Question: Currently i am working in Android chat screen application, Using TabHost to set five tabs, then i have Used ListActivity to create ListView in my project, but the ListView show in full screen, i want to reduce height, because adding a EditText bottom of the screen, please help me.
Thanks in Advance
I tried this given below for your reference:
'''
public class Texts extends ListActivity
{
String[] data={"How may i help you?", "Please help me", "Item 3","Item 1", "Item 2", "Item 3","Item 1", "Item 2", "Item 3"};
Drawable[] usrimg=null;
String bgimg = "",_user="",_pass="";
int odd_resID,even_resID;
public void onCreate(Bundle savedInstanceState)
{
super.onCreate(savedInstanceState);
System.out.println(" CHAT SCREEN ");
//finding the list view
ListView myList = getListView();
myList.setAdapter(new MyCustomAdapter());
myList.setCacheColorHint(0);
// setListAdapter(new ArrayAdapter<String>(this, android.R.layout.simple_list_item_1, mListContent));
}
class MyCustomAdapter extends BaseAdapter
{
/**
* returns the count of elements in the Array that is used to draw the text in rows
* @see android.widget.Adapter#getCount()
*/
@Override
public int getCount()
{
return data.length; // data is nothing but the message length
}
/**
* Get the data item associated with the specified position in the data set.
* (not Implemented at this point)
* @param position The position of the row that was clicked (0-n)
* @see android.widget.Adapter#getItem(int)
*/
@Override
public String getItem(int position)
{
// TODO Auto-generated method stub
return null;
}
/**
* Get the row id associated with the specified position in the list.
* (not implemented at this point)
* @param position The position of the row that was clicked (0-n)
* @see android.widget.Adapter#getItemId(int)
*/
@Override
public long getItemId(int position)
{
// TODO Auto-generated method stub
return position;
}
/**
* Returns the complete row that the System draws.
* It is called every time the System needs to draw a new row;
* You can control the appearance of each row inside this function.
* @param position The position of the row that was clicked (0-n)
* @param convertView The View object of the row that was last created. null if its the first row
* @param parent The ViewGroup object of the parent view
* @see android.widget.Adapter#getView(int, android.view.View, android.view.ViewGroup)
*/
public View getView(int position, View convertView, ViewGroup parent)
{
System.out.println("Enter here");
LayoutInflater inflater = getLayoutInflater();//When you use a custom view in a ListView you must define the row layout.
//You create an xml where you place android widgets and then in the adapter's code
View row;
String even_color,odd_color;
// SharedPreferences prefList = getSharedPreferences("PrefsFile",MODE_PRIVATE);
// even_color = prefList.getString("even_bubble_color","pink");
// odd_color = prefList.getString("odd_bubble_color","green");
//
// int even_color_id=getResources().getIdentifier(even_color,"drawable","com.teks.chilltwit"),
// odd_color_id=getResources().getIdentifier(odd_color,"drawable","com.teks.chilltwit");
//ImageView even_view,odd_view;
System.out.println("Timeline: Position: "+position+", Length: "+data.length);
// if(position!=data.length-1){
if(position%2==0)
{
row = inflater.inflate(R.layout.list_row_layout_even, parent, false);
TextView textLabel = (TextView) row.findViewById(R.id.text);
textLabel.setText(data[position]);
}
else
{
row = inflater.inflate(R.layout.list_row_layout_odd, parent, false);
TextView textLabel = (TextView) row.findViewById(R.id.text);
textLabel.setText(data[position]);
}
return (row);
}
}
'''

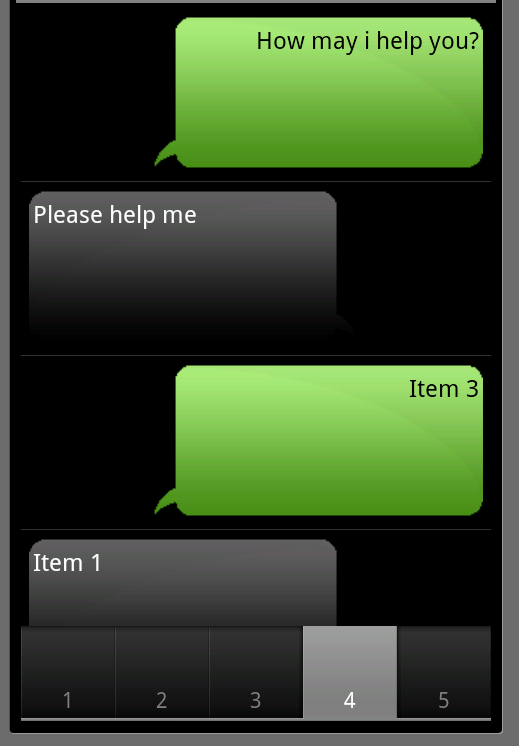
Answer: Try using fragments to divide your screen and accomplish what you want.
- The top fragment contains the conversation in a ListView, like you have.- The bottom fragment contains the EditText, "Send" Button, etc.
This way the user can scroll to any part of the conversation be able to send a new message without having to scroll back down.